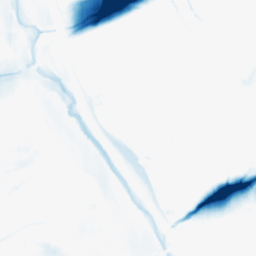
Category: morphological
Decomposition family: morphological_ellipse
Decomposition parameters: operation: closing
width: 50
height: 10
Upsampling method: linear_exact
Upsampling parameters: scale: 4
Upsampling scale: 4